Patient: sex M, age 42
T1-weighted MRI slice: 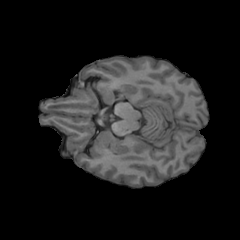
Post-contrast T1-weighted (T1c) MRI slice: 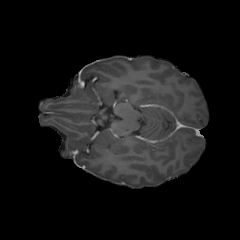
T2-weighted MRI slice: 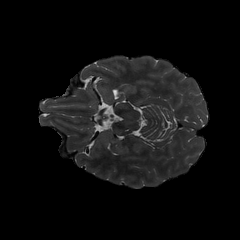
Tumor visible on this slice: no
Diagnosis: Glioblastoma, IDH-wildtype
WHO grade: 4